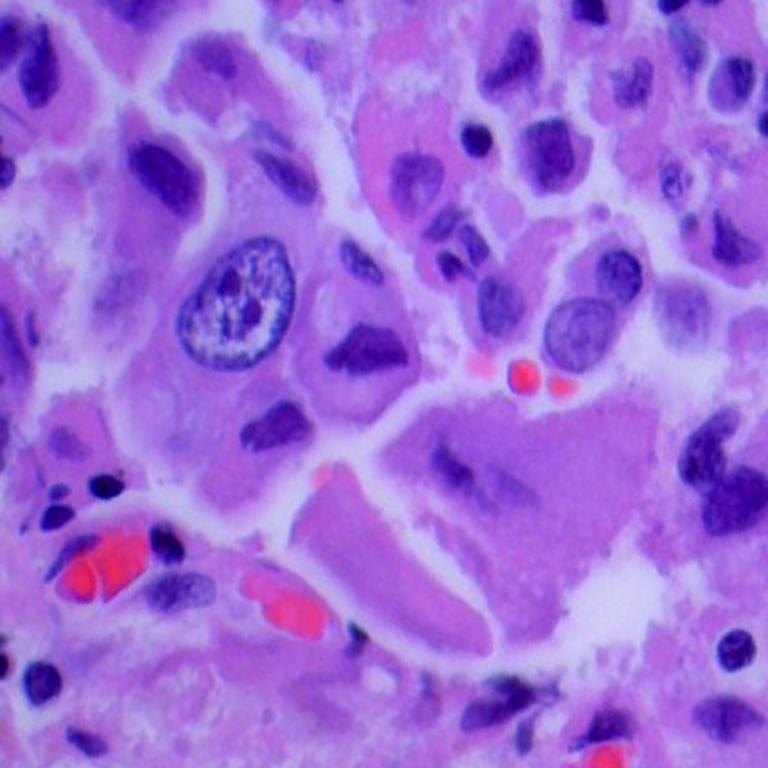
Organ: lung
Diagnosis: adenocarcinomas